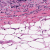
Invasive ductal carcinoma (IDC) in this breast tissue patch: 0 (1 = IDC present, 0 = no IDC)